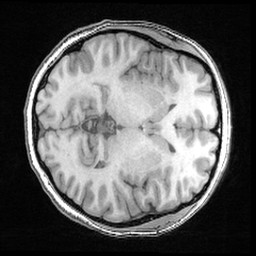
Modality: T1w
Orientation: axial
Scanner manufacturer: ge
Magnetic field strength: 3 T
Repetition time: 0.008572 s
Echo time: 0.003384 s